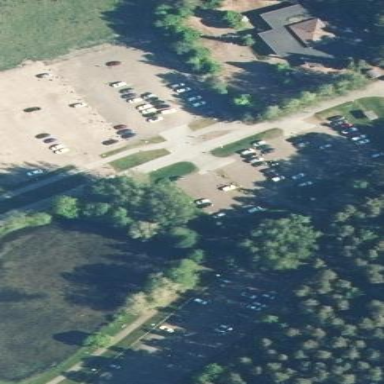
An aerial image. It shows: Parking area.